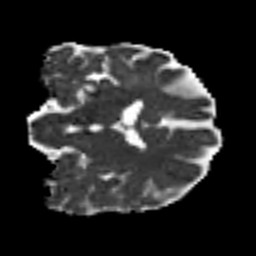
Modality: MD
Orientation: coronal
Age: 49
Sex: male
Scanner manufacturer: siemens
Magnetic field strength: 3 T
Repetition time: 7.3 s
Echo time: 0.087 s